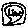
Label: line